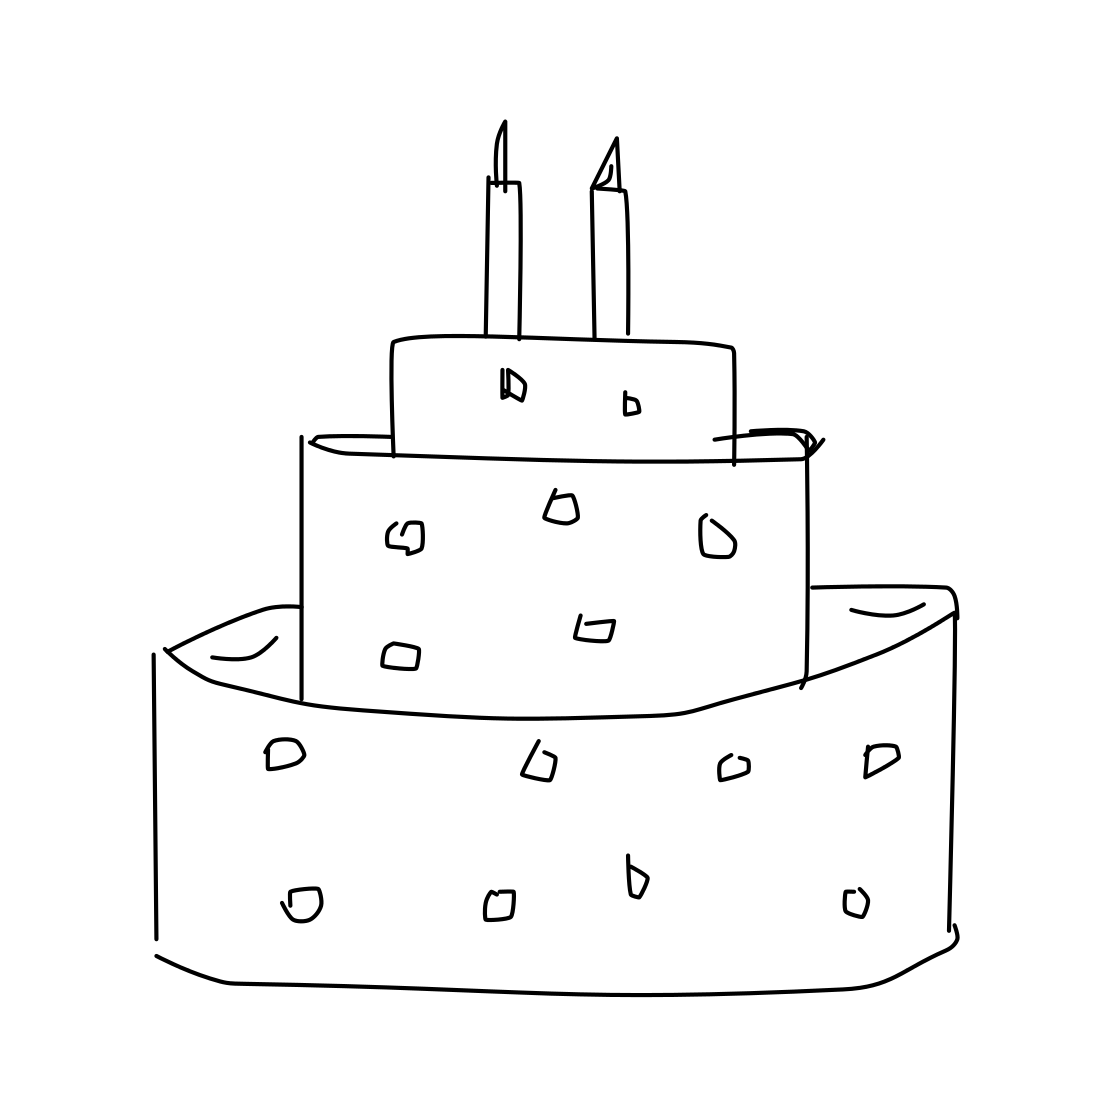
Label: cake